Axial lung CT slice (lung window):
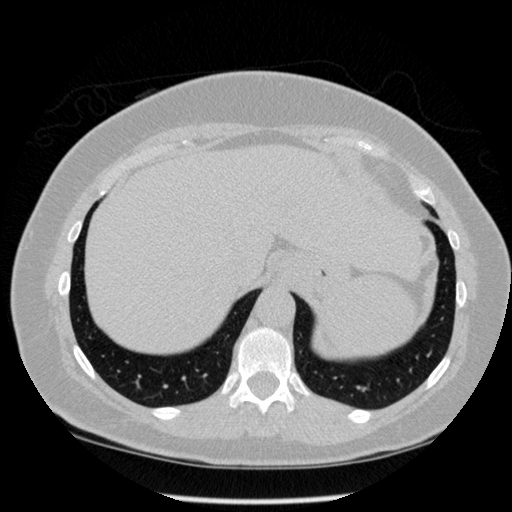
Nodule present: no